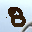
Label: 8